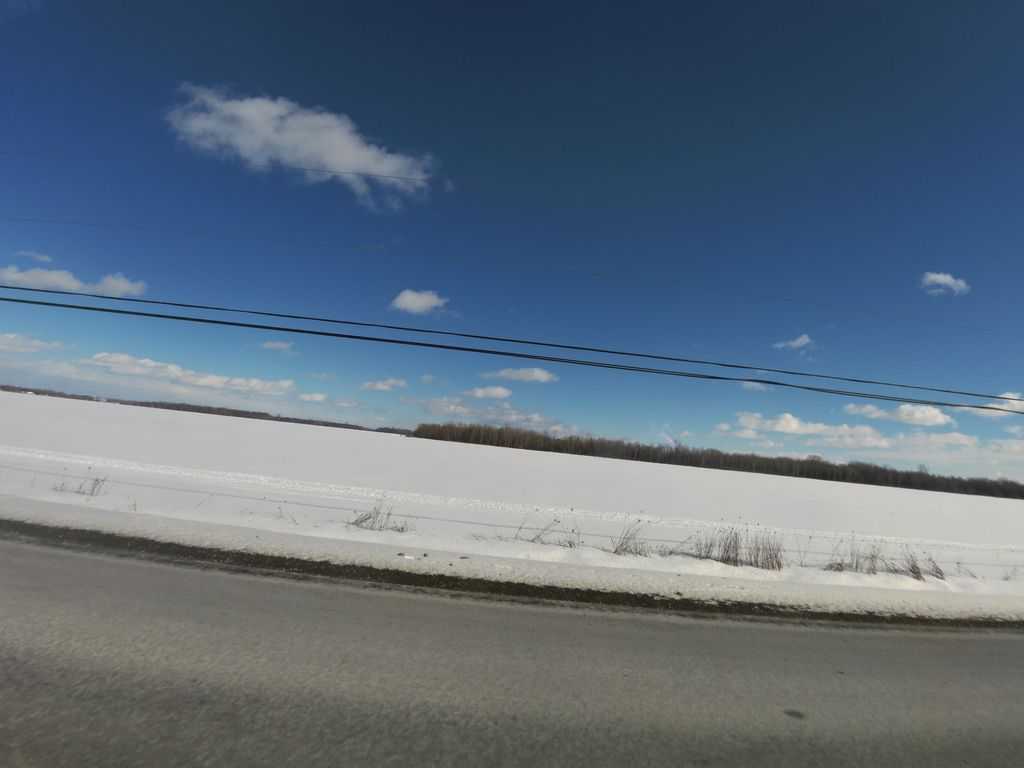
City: ottawa-gatineau